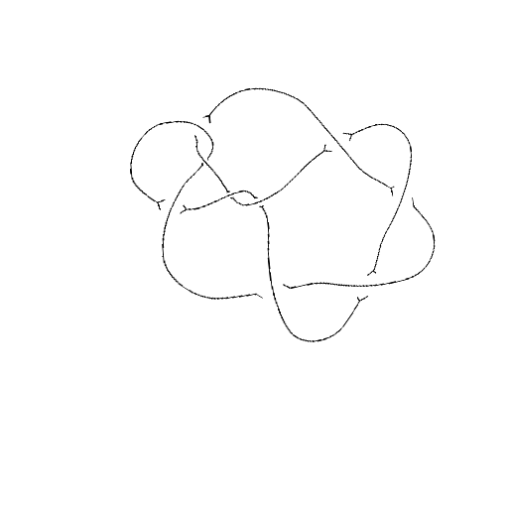
Crossing number: 9